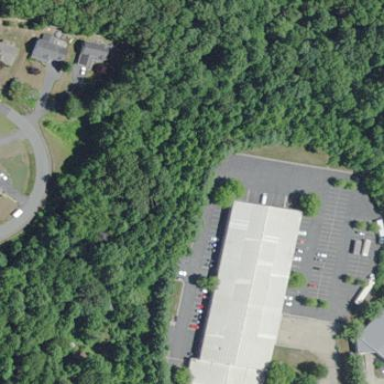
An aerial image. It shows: Commercial building.